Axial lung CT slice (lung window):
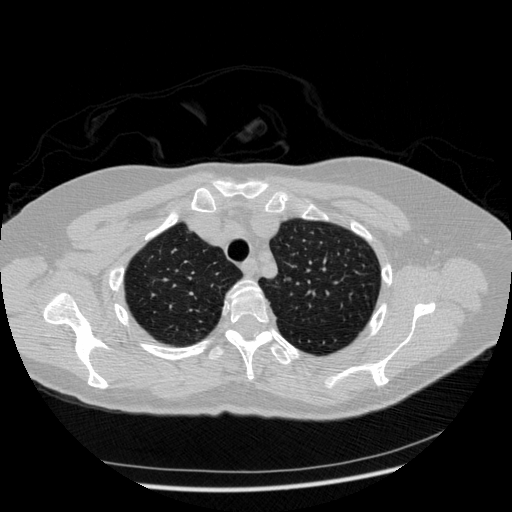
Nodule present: no